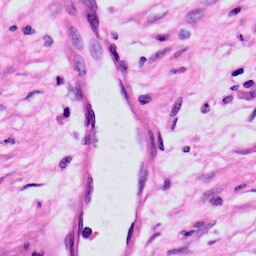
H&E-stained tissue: Skin